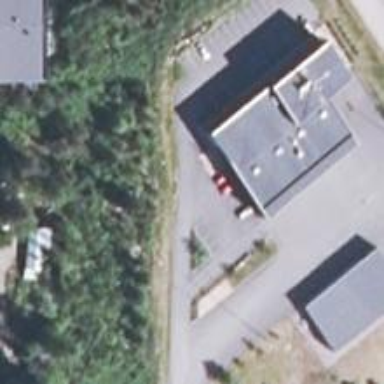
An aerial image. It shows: Fire station building.